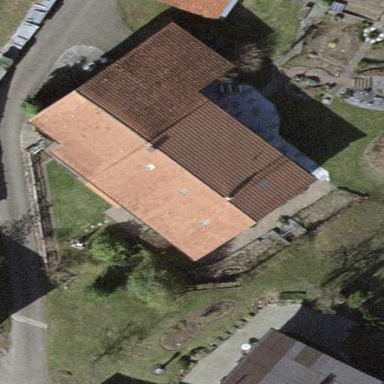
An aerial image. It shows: Terrace building.